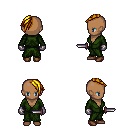
a pixel art fantasy rpg character, female body template, human, dark skin, green robe, teal pants, blonde long mohawk hairstyle, metal gloves, brown shoes, dagger, four views (front, back, left, right), 2x2 character sprite sheet, small pixel art, hard edges, no anti-aliasing